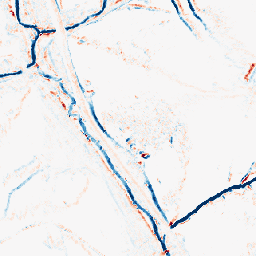
Category: morphological
Decomposition family: morphological_diamond
Decomposition parameters: operation: average
radius: 3
Upsampling method: area
Upsampling parameters: scale: 4
Upsampling scale: 4